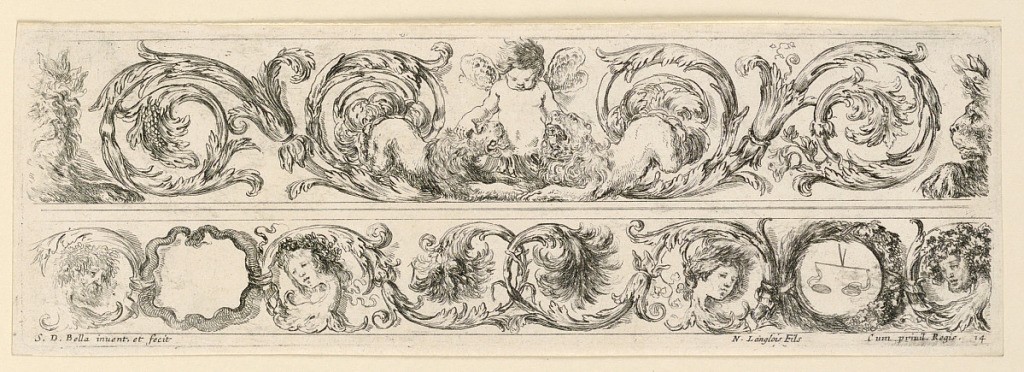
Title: Ornamenti di fregi e fogliami
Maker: Stefano della Bella, Italian, 1610–1664
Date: ca. 1648
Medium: Etching on paper
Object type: Print
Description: Plate 14